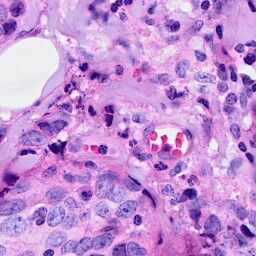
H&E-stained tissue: Breast